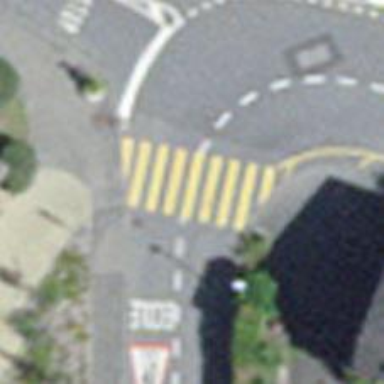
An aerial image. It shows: Zebra crossing on the road.